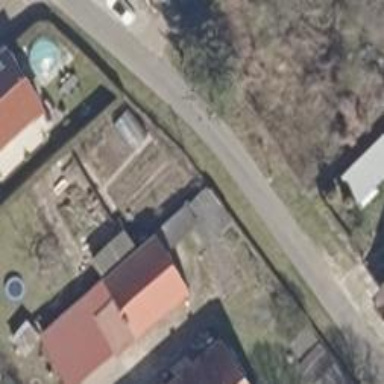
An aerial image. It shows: Smooth asphalt road in residential area.